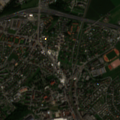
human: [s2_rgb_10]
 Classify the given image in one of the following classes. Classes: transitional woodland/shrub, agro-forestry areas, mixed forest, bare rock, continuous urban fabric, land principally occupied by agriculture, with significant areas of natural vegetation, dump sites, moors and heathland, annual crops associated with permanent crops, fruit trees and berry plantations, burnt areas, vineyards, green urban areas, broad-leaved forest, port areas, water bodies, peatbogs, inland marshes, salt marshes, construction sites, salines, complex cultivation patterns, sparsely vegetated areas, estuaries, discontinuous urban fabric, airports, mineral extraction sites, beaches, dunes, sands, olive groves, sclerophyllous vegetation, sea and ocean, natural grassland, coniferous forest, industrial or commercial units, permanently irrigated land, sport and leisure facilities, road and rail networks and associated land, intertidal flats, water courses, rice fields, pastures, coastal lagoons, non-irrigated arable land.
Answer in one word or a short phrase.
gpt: discontinuous urban fabric, industrial or commercial units, sport and leisure facilities, non-irrigated arable land, mixed forest